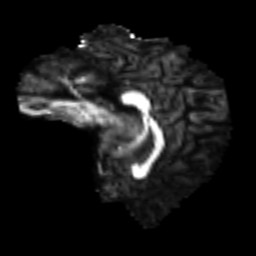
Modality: FA
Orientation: sagittal
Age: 26
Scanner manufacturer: siemens
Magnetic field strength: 3 T
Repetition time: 4.52 s
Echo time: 0.084 s